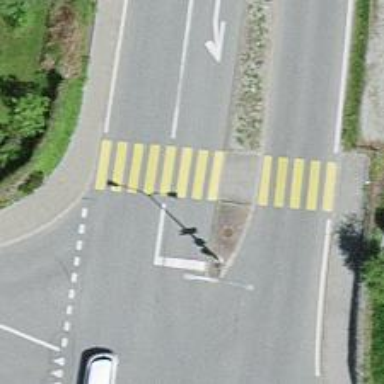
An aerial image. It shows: Uncontrolled zebra crossing with pedestrian island.